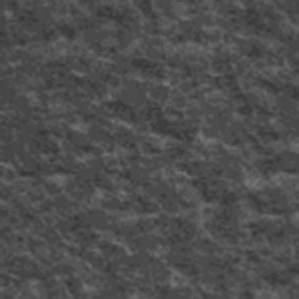
Label: frost